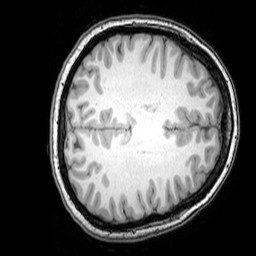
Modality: T1w
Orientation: axial
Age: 24
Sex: female
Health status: healthy
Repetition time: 0.081 s
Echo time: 0.037 s